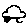
Label: car